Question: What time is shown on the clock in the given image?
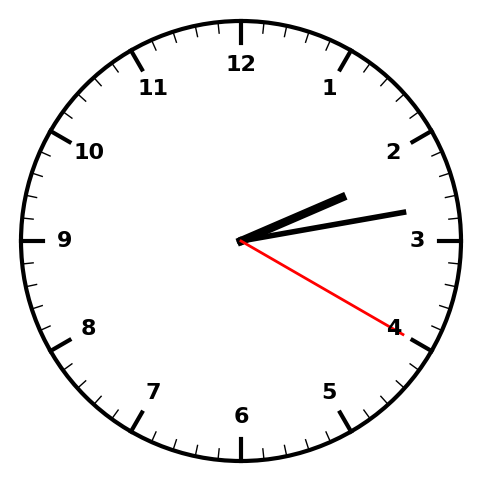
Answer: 02:13:20